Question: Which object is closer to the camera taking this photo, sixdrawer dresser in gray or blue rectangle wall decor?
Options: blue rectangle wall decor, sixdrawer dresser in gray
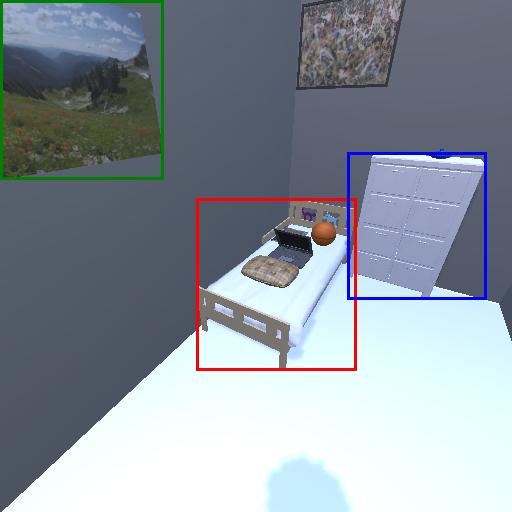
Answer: blue rectangle wall decor